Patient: sex F, age 61
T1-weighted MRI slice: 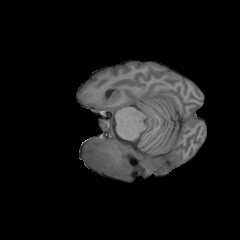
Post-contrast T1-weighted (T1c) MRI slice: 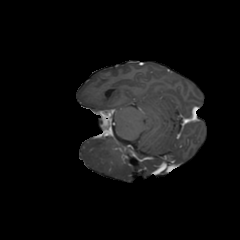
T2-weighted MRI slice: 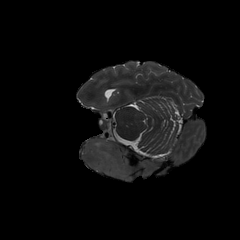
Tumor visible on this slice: yes
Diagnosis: Glioblastoma, IDH-wildtype
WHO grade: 4